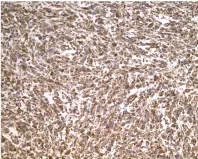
Pathological examination showing pleomorphic rhabdomyosarcoma. Vimentin. Magnification, x200.
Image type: pathology (immunostaining)